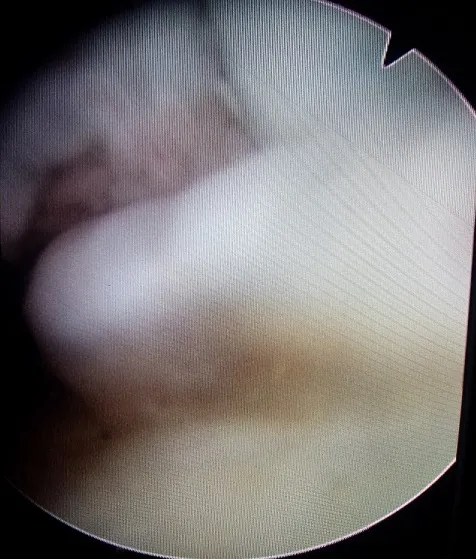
An arthroscopic photograph showing nodules of chondromatosis fixed to the synovium.
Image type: endoscopy (arthroscopy)